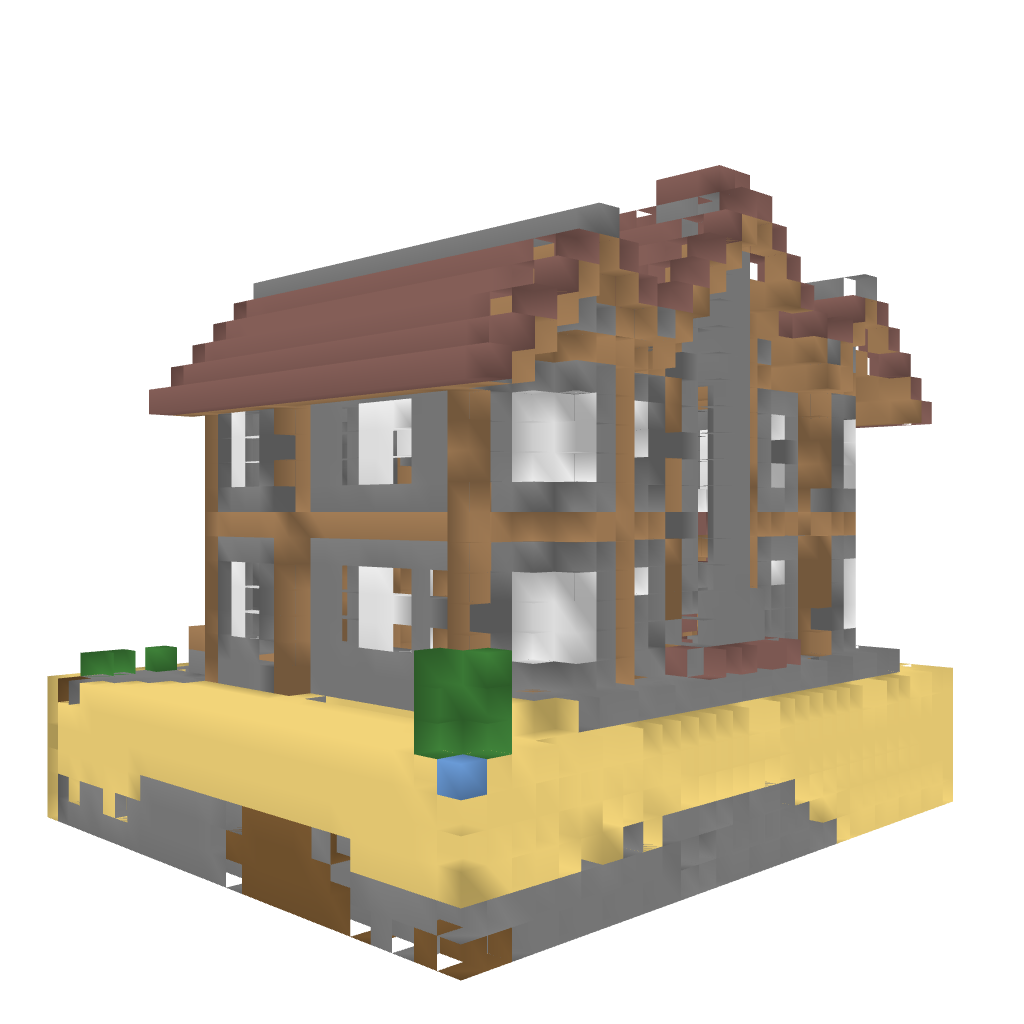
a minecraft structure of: Survival island house good quality